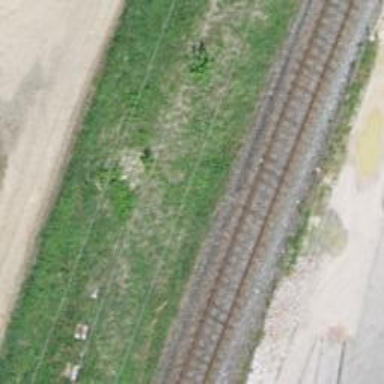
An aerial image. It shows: Single-track railway with electrified contact lines.